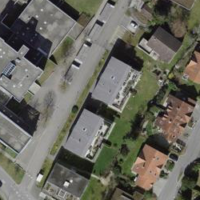
EUNIS habitat code: 54
Species observed at this site:
Corylus avellana
Plantago major
Salvia pratensis